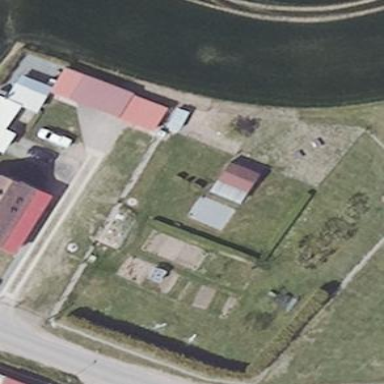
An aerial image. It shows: Fence is in the image.